Question: Take a look at the following image:

As you can see the edges are sharp rectangle and they are coming out of the rounded corner button. How can I not show the edges and only show the round button?
UPDATE (Solution):
I used the following code to achieve the round corners:
'''
UIBezierPath *maskPath = [UIBezierPath bezierPathWithRoundedRect:self.stopButton.bounds
byRoundingCorners:UIRectCornerAllCorners
cornerRadii:CGSizeMake(12.0, 12.0)];
// Create the shape layer and set its path
CAShapeLayer *maskLayer = [CAShapeLayer layer];
maskLayer.frame = self.stopButton.bounds;
maskLayer.path = maskPath.CGPath;
// Set the newly created shape layer as the mask for the image view's layer
self.stopButton.layer.mask = maskLayer;
'''
NEW PROBLEM:
This code gives me the error on the startButtonRound.layer.cornerRadius line.
'''
UIButton *roundStartButton = [UIButton buttonWithType:UIButtonTypeRoundedRect];
roundStartButton.frame = CGRectMake(10, 10, 100, 20);
[roundStartButton setBackgroundImage:[UIImage imageNamed:@"green_gradient.jpg"] forState:UIControlStateNormal];
roundStartButton.layer.cornerRadius = 12.0;
UIBarButtonItem *startButton = [[UIBarButtonItem alloc] initWithCustomView:roundStartButton];
'''
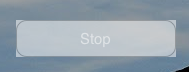
Answer: You could do this with CALayer alone:
'''
CALayer *myLayer = [CALayer layer];
[myLayer setMasksToBounds:YES];
[myLayer setCornerRadius:5.0f];
[myLayer setBorderWidth:1.0f];
[myLayer setBorderColor: [[UIColor blackColor] CGColor]];
[myLayer setBackgroundColor: [[UIColor whiteColor] CGColor]];
'''
You'll also want to include the QuartzCore framework and include the frameworks header in your own.
'''
#include <QuartzCore/QuartzCore.h>
'''
Hope this helps
Tim